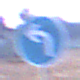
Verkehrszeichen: VorgeschriebeneFahrtrichtungLinks
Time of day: SunriseSunset
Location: Outdoor (Nature)
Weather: Clear
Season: NotSpecified
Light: Natural